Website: apple
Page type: address-validator
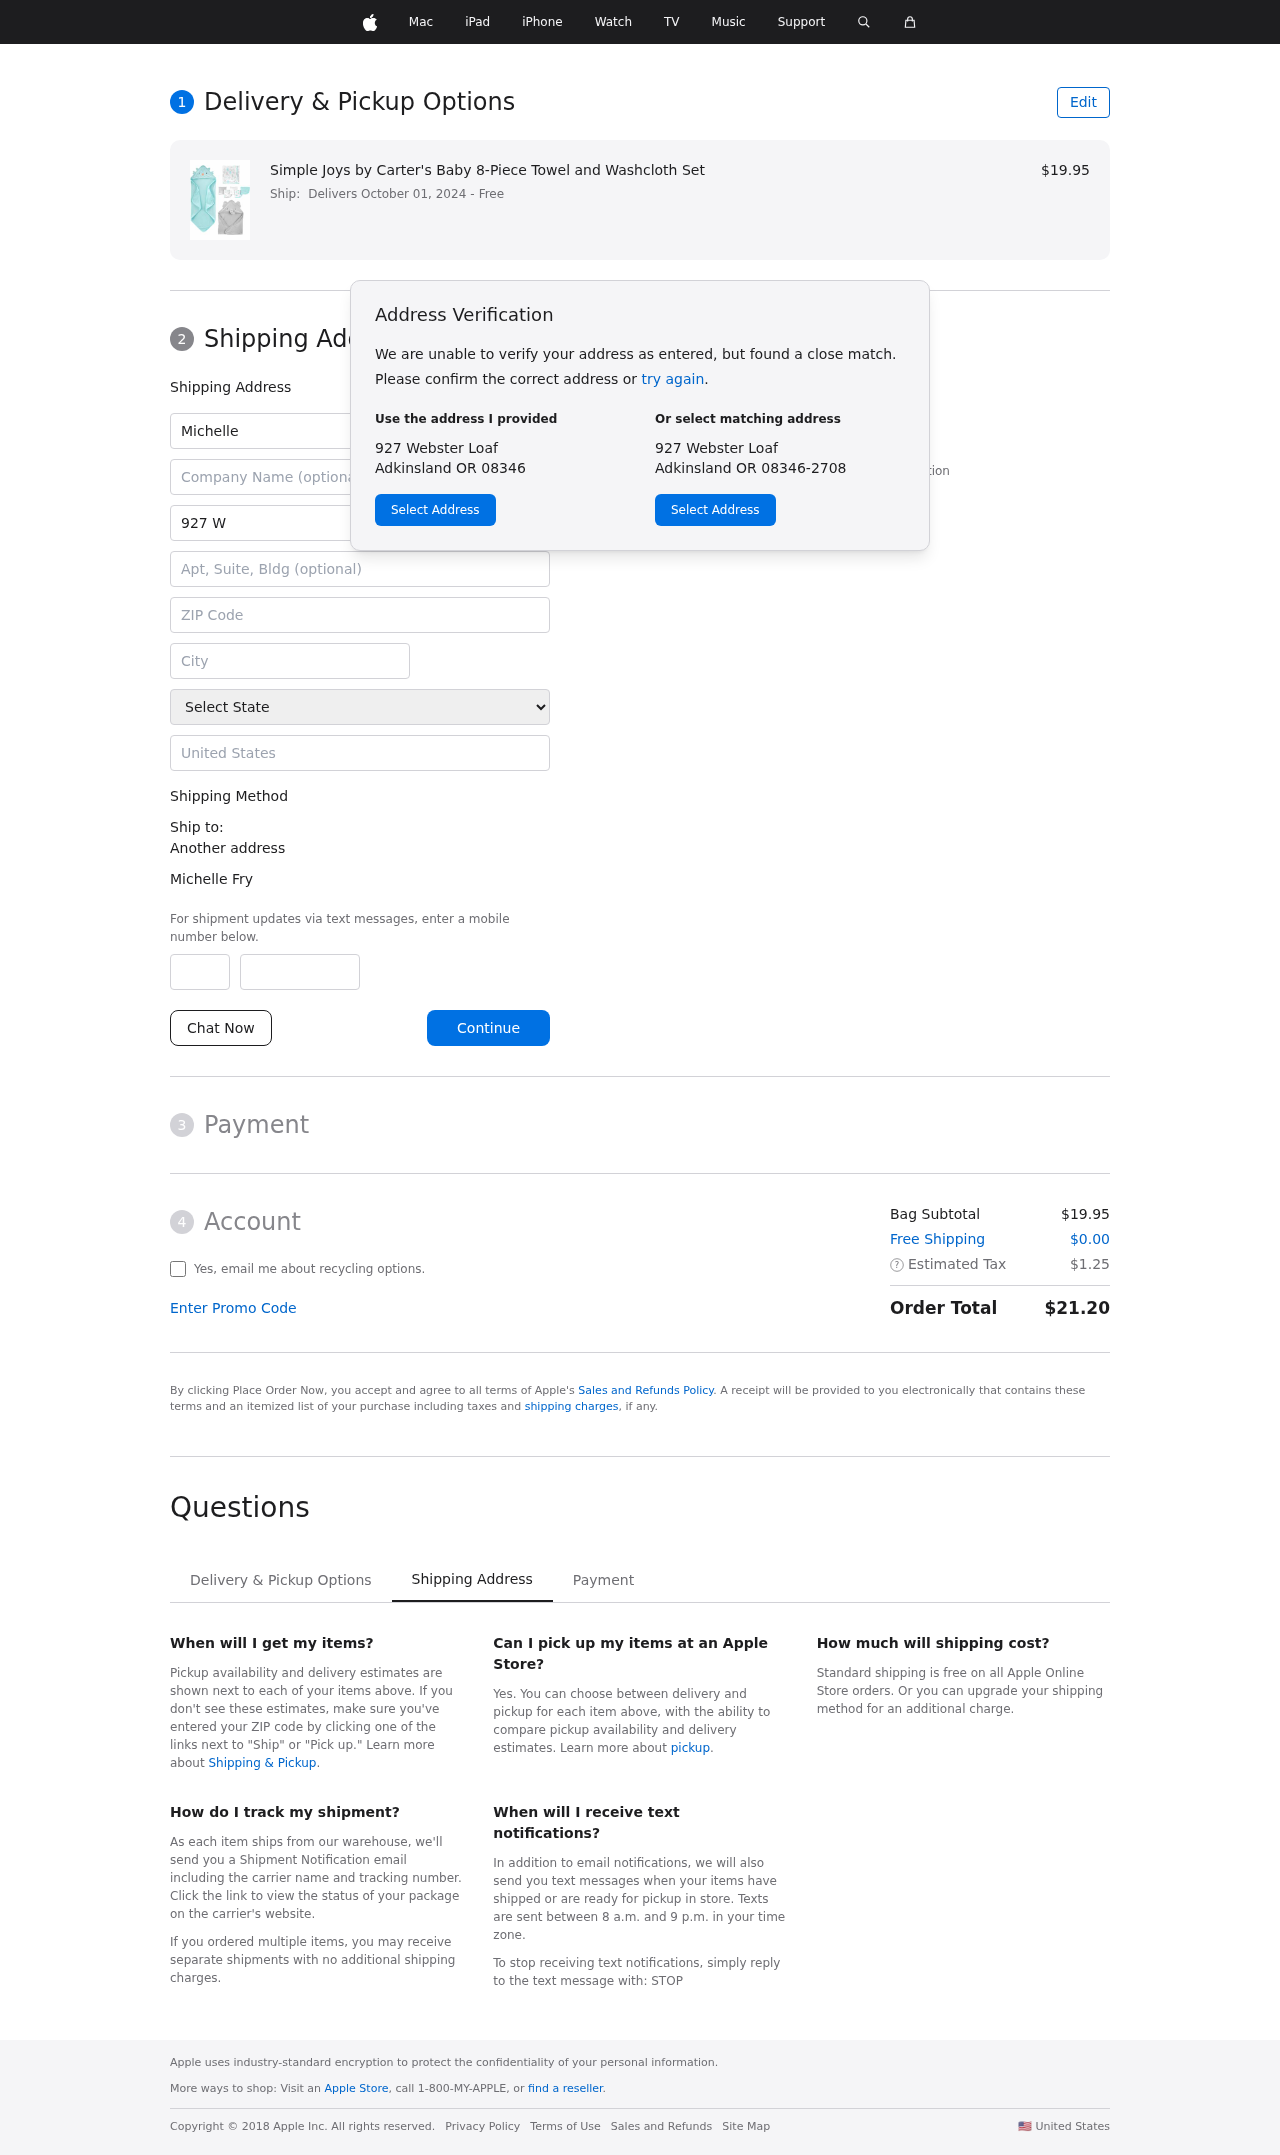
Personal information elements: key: PII_CITY
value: Adkinsland
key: PII_COUNTRY
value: United States
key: PII_FIRSTNAME
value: Michelle
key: PII_FULLNAME
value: Michelle Fry
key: PII_LASTNAME
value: Fry
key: PII_PHONE_AREA
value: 650
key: PII_PHONE_SUFFIX
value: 0662
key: PII_POSTCODE
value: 08346
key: PII_STATE
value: Oregon
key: PII_STREET
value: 927 Webster Loaf
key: PII_STREET2
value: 512 Thomas Stravenue Apt. 331
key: PII_CITY_STATE_ZIP
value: Adkinsland OR 08346
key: PII_STATE_ABBR
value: OR
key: PII_POSTCODE_FULL
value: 08346
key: PII_POSTCODE_NUMERIC
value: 8346
Product elements: key: PRODUCT1_NAME
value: Simple Joys by Carter's Baby 8-Piece Towel and Washcloth Set
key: PRODUCT1_PRICE
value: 19.95
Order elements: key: ORDER_DELIVERY_DATE
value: Delivers October 01, 2024
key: ORDER_SUBTOTAL
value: $19.95
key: ORDER_SHIPPING_COST
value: $0.00
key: ORDER_TAX
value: $1.25
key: ORDER_TOTAL
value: $21.20